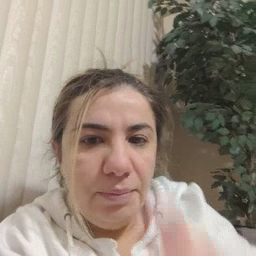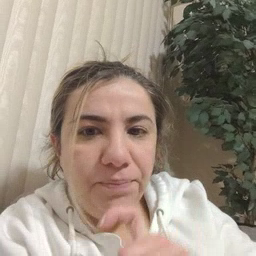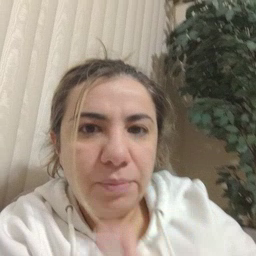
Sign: doll